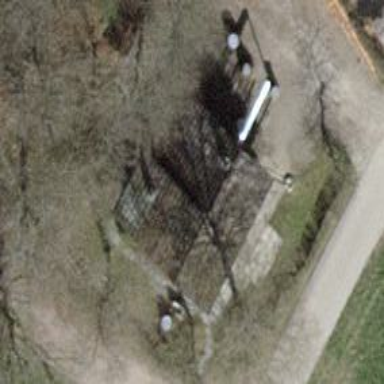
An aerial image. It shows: Cabin is depicted in the image.